Question: I have a code like
'''
<span ><img src="xxx.png">Tab1</span><span ><img src="yyy.png">Tab2</span>
'''
This code creates two tab but the only problem is that tab1/tab2 and image xxx/yyy are in same line.I want them to be in different line and i want both span element in same line.
The tabs should look like this

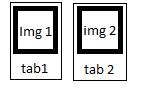
Answer: Float:left property of css would be beneficial in doing your work